Brain MRI, t1w sequence, axial 2D slice.
Patient: age 35, sex F, weight 95 kg, height 1.95 m
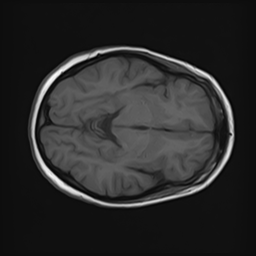